Field crop: tomato
Growth stage: 1
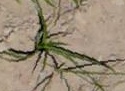
Species: cyperus